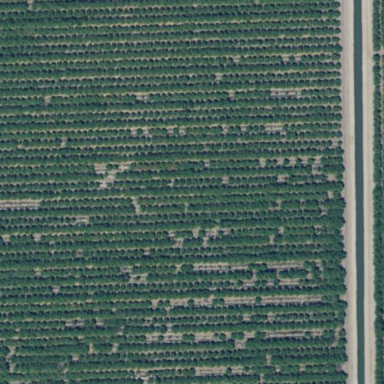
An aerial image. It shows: Orchard filled with almond trees.